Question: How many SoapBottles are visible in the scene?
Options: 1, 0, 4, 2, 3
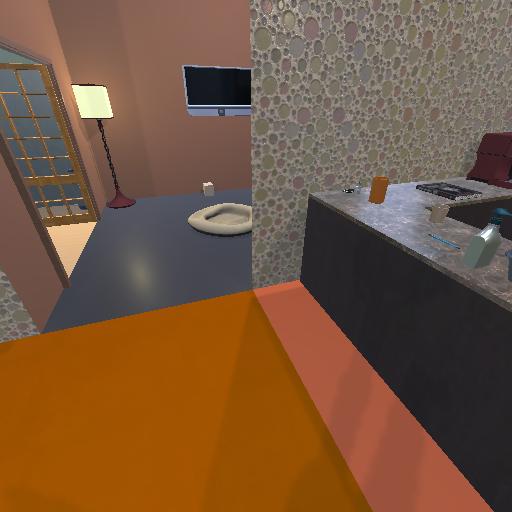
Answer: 1